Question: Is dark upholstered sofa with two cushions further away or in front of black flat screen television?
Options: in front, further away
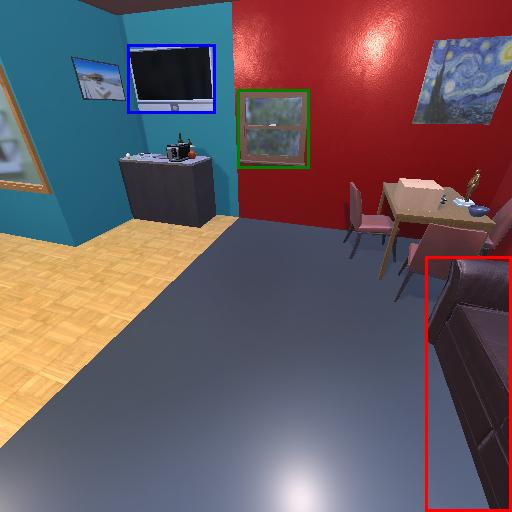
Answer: in front